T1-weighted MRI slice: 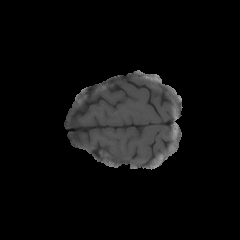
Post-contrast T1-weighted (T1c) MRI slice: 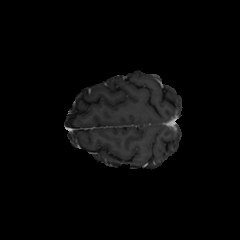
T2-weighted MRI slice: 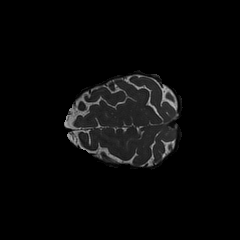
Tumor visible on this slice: no